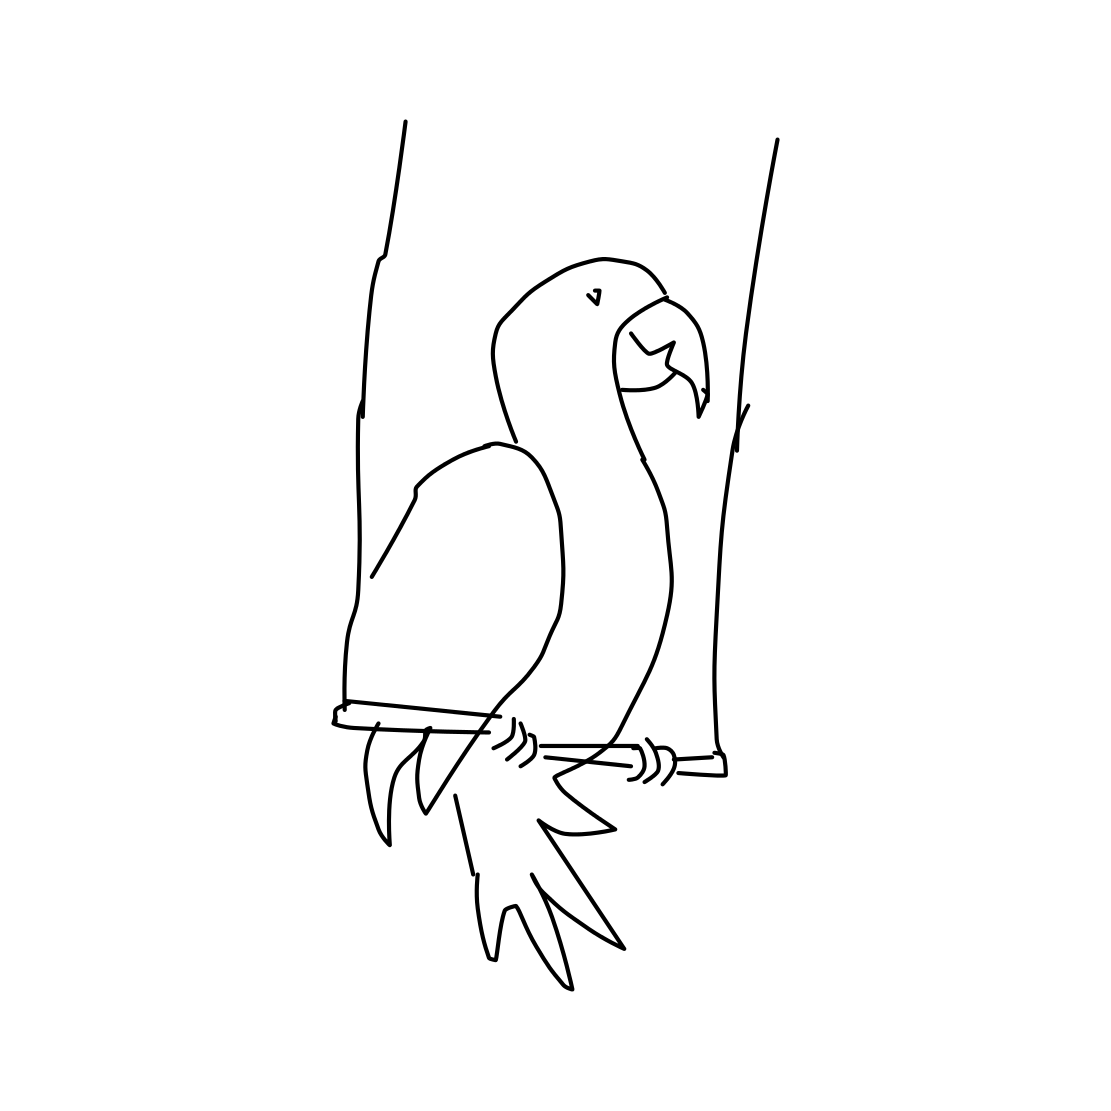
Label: parrot